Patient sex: F
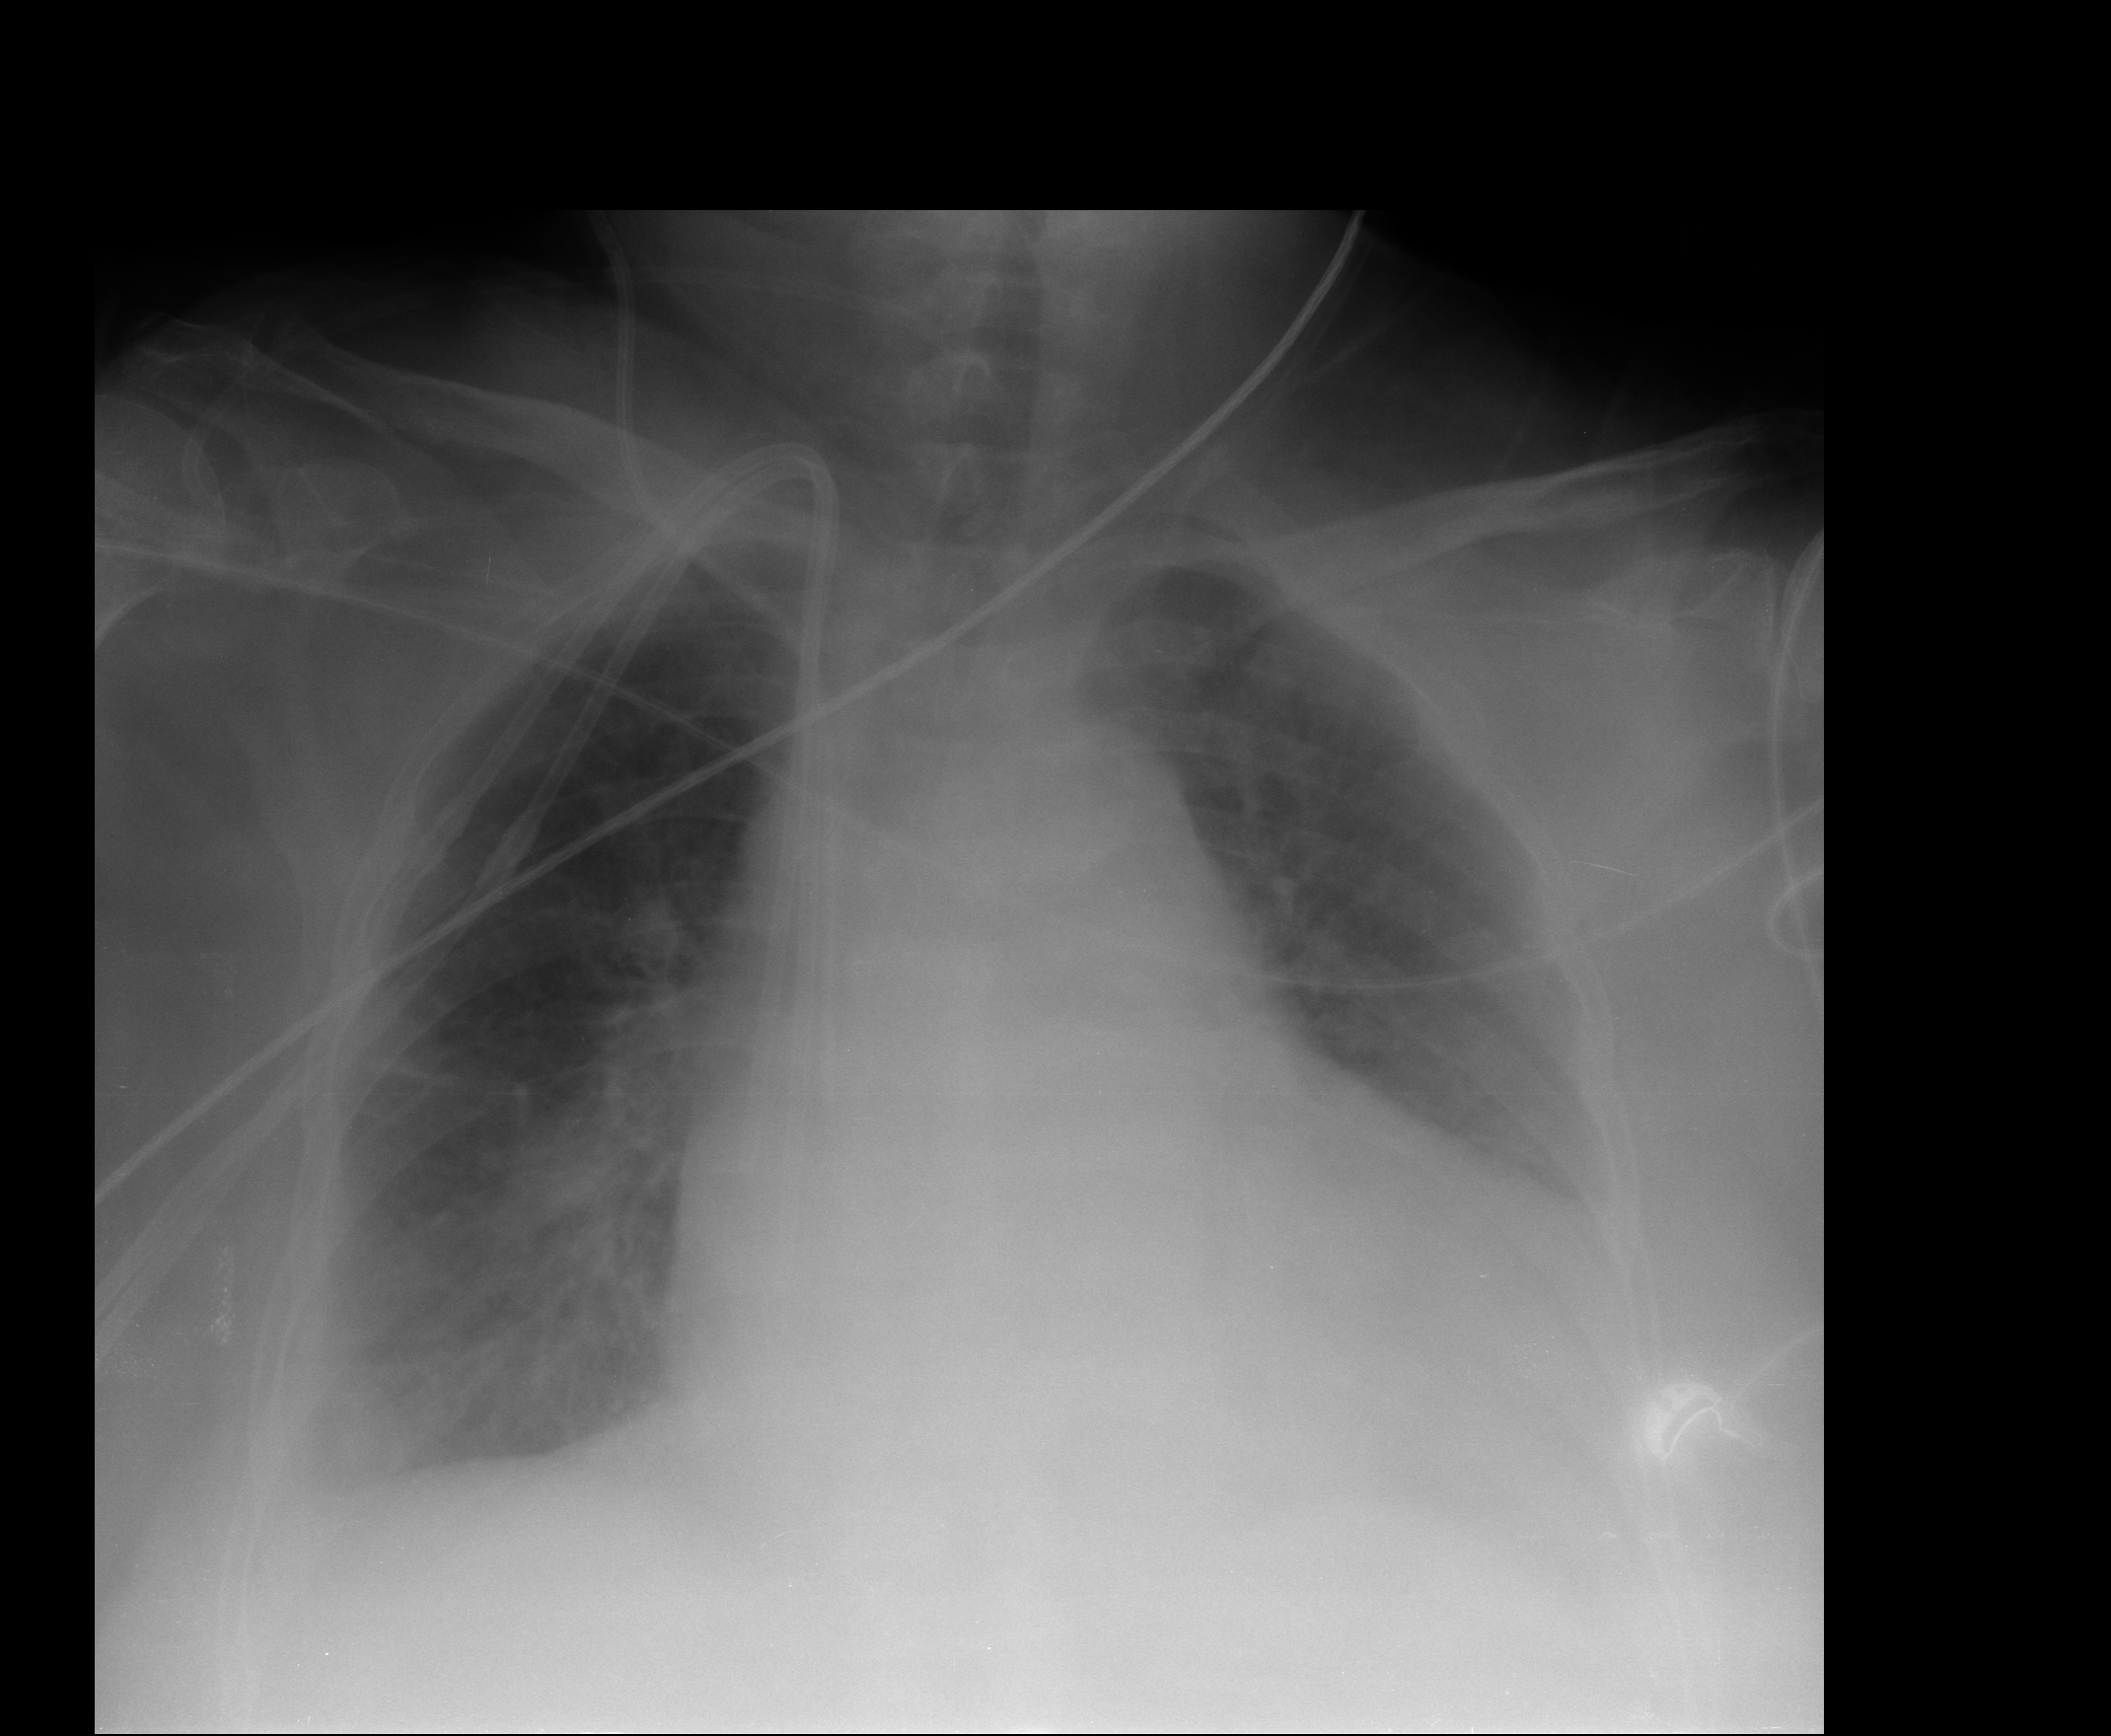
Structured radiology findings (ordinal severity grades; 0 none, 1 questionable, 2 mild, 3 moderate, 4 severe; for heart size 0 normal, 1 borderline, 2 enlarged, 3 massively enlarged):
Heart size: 2
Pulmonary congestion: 2
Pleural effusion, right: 2
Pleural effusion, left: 2
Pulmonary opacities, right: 0
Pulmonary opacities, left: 0
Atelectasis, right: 2
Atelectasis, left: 2